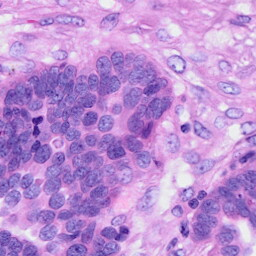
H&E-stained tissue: Ovarian